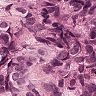
Metastatic tissue present: yes